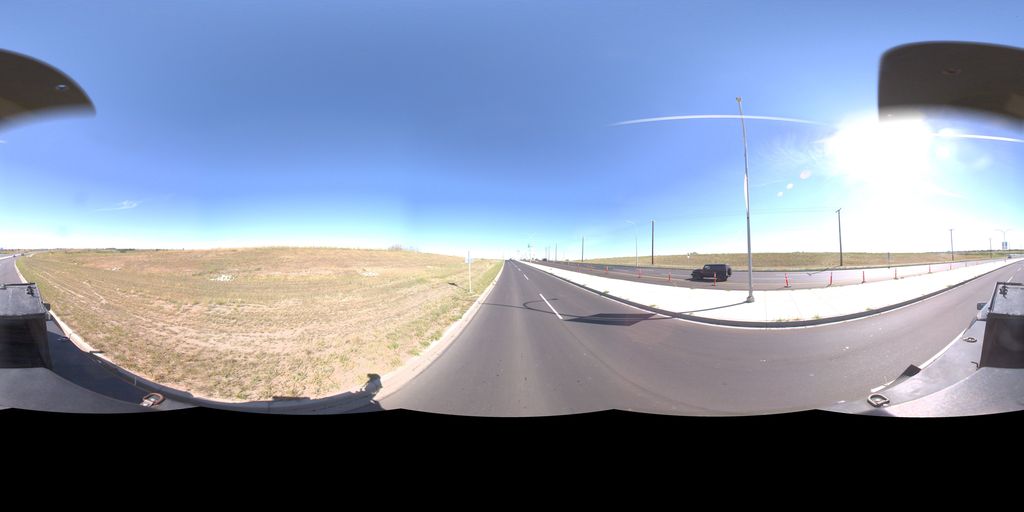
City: saskatoon